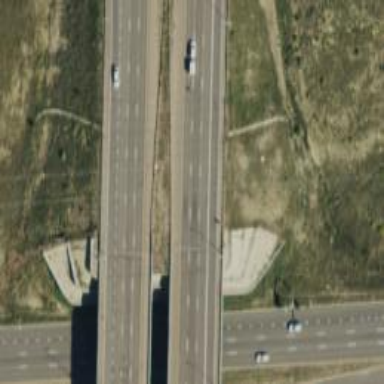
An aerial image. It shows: Bridge over motorway.